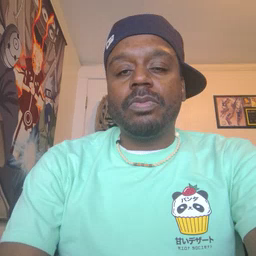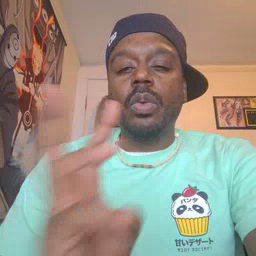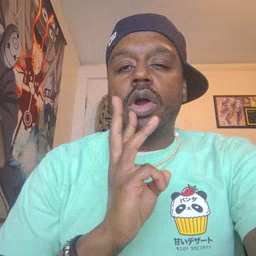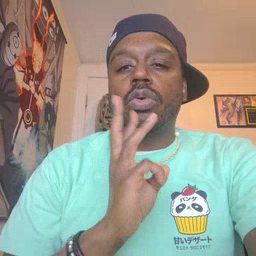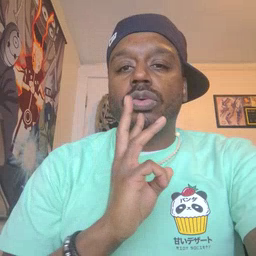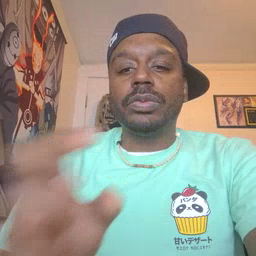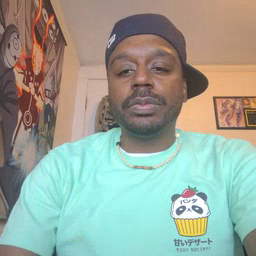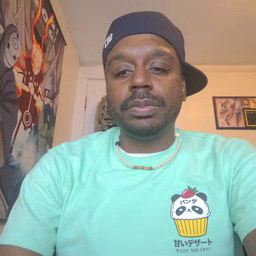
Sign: water